Question: The plans on the project I am working on have changed now they ask for a main menu. Normally that is not a problem I just go to startup list. My startup object list does not contain any of the forms. Here is a screen shot. All the sites I have referenced stated that you can change it in a program.cs file, I don't have a file named. Any suggestions?

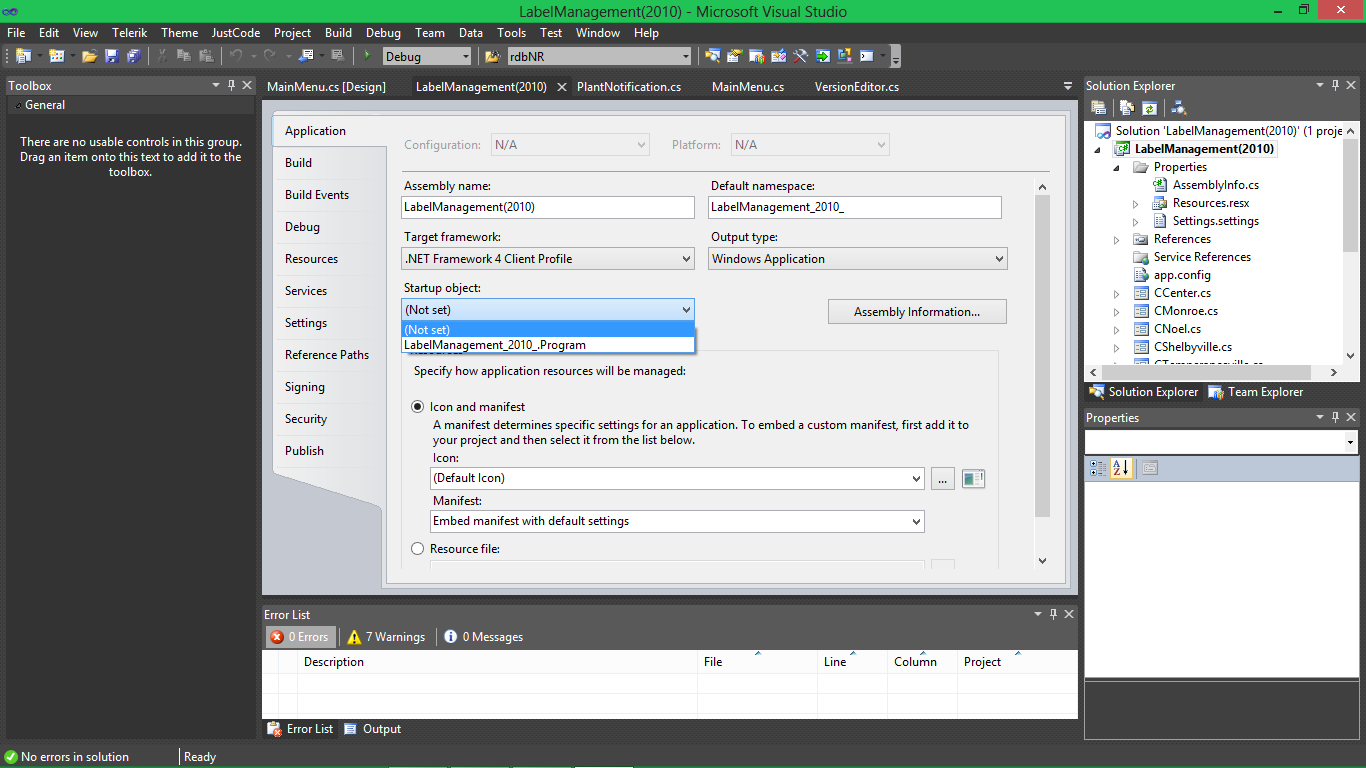
Answer: The Startup Object isn't a Form - it's which 'Main' routine you want to use as your program's entry point.
You have one listed - 'LabelManagement_2010_Program' has a compatible 'Main' routine. That method is the one you would need to edit in order to change the form that's opened on startup.